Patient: sex F, age 63
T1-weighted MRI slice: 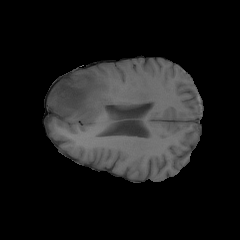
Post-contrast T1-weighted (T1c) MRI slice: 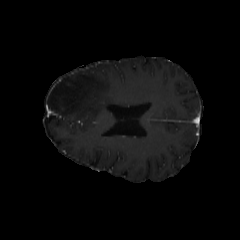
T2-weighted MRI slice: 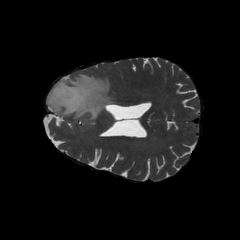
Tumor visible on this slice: yes
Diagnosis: Glioblastoma, IDH-wildtype
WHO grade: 4